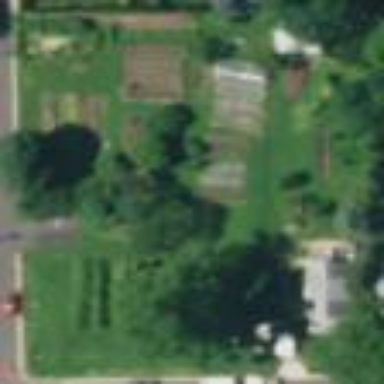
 leisure land intended for communal use."